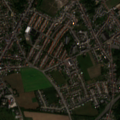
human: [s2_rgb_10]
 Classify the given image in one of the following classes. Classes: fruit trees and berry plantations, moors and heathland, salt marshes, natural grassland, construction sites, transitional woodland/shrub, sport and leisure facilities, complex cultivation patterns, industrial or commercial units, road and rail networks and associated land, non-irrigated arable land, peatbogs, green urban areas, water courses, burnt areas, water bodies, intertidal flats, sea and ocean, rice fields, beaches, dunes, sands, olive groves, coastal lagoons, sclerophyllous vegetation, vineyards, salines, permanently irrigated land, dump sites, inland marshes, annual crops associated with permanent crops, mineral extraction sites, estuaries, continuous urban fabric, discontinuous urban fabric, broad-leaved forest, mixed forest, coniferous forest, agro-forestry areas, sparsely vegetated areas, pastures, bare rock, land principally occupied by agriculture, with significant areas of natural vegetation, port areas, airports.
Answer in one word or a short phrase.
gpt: discontinuous urban fabric, non-irrigated arable land